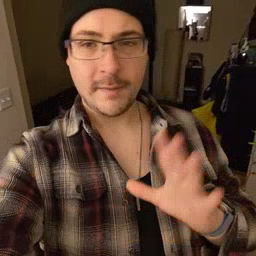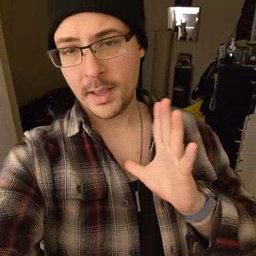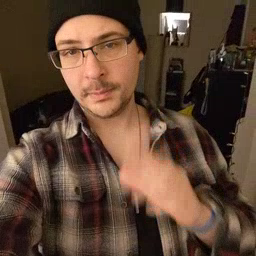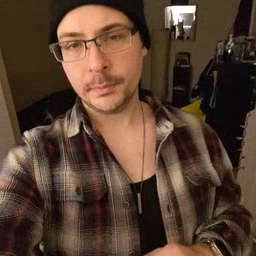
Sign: fine